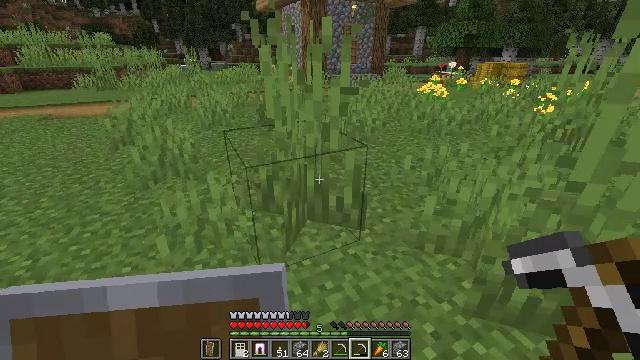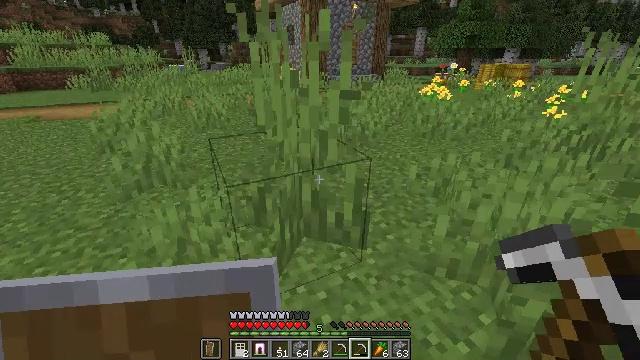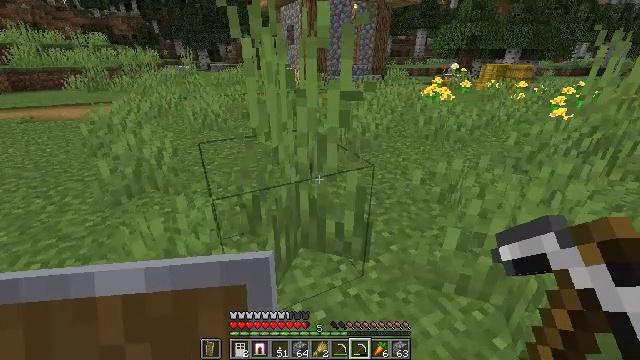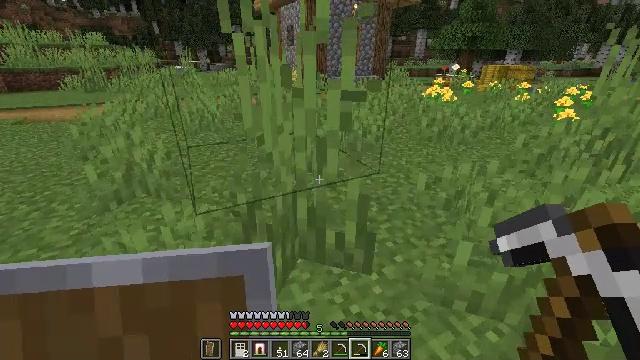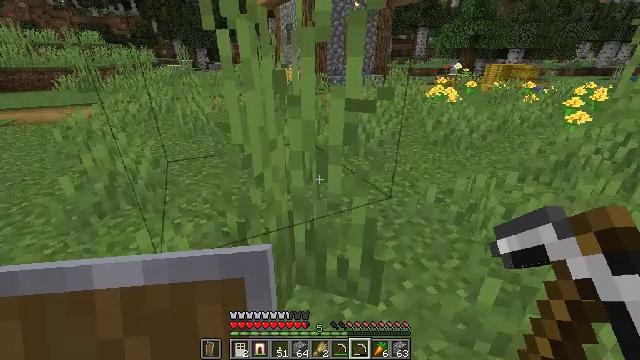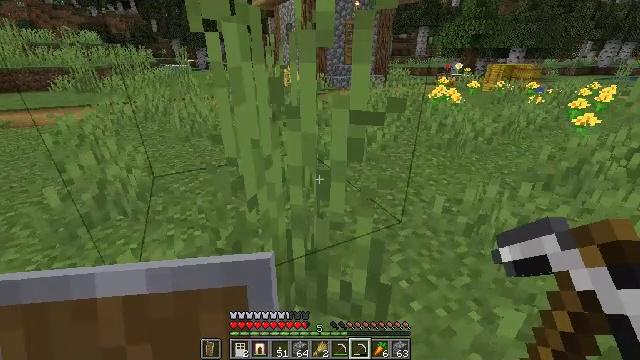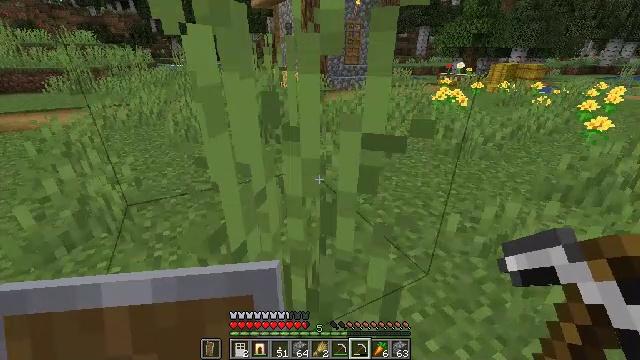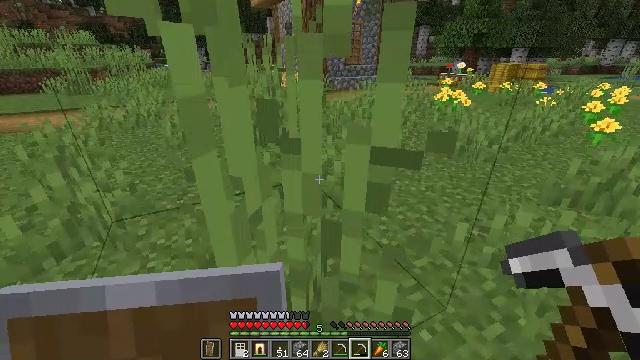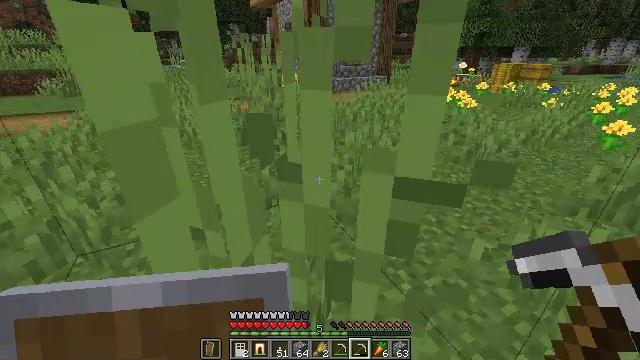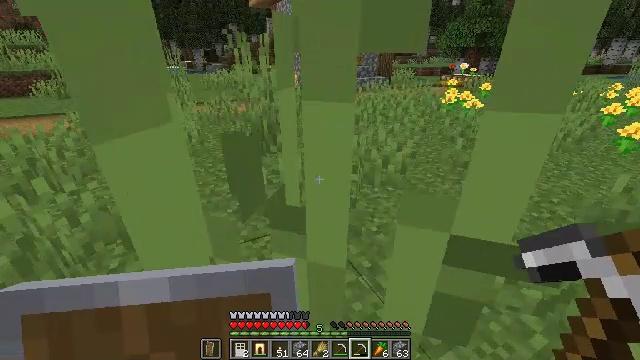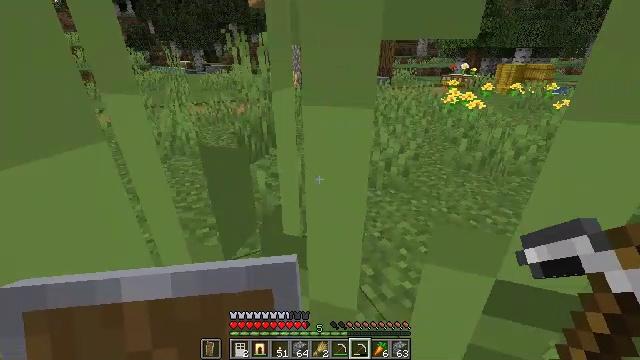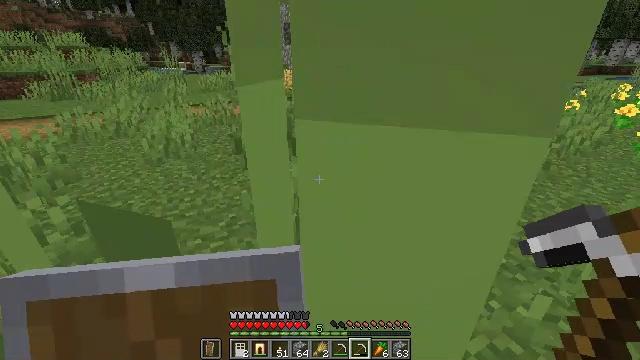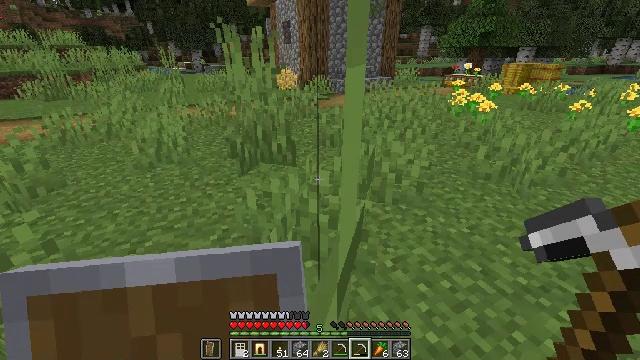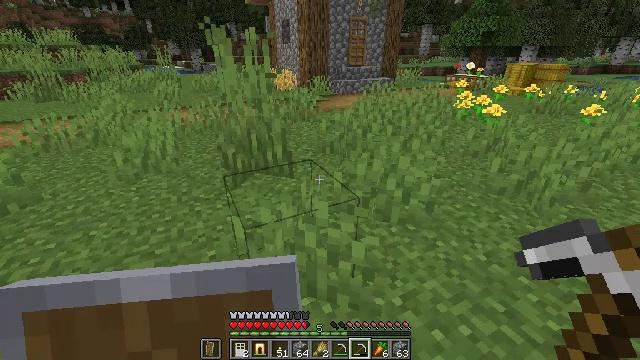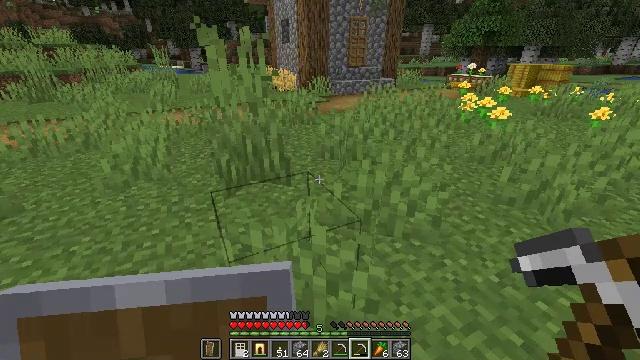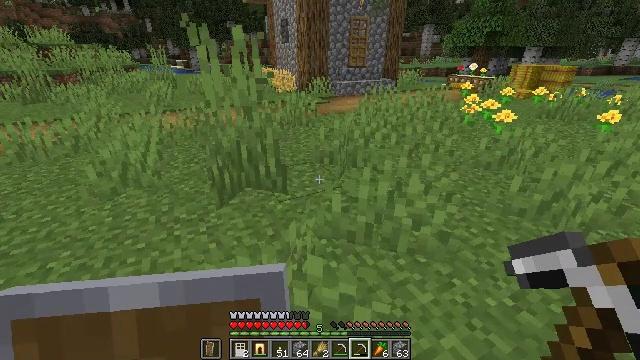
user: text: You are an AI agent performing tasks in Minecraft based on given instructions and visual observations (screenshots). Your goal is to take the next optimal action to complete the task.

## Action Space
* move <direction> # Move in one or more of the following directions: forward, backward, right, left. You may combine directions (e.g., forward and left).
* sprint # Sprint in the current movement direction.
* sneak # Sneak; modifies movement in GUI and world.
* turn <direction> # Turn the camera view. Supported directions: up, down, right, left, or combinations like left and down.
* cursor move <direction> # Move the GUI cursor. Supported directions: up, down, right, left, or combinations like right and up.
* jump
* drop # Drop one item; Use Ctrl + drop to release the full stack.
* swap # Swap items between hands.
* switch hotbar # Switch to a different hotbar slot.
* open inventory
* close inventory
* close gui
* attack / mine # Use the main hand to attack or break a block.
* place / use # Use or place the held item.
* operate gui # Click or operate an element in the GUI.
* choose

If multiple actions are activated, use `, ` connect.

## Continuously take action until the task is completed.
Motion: motion action
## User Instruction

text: Retrieve the white bed for later use.
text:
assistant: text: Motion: move forward
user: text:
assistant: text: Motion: move forward
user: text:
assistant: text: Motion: move forward
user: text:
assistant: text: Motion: move forward
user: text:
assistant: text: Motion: move forward
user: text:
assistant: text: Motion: move forward
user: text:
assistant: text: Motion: move forward
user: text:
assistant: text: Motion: move forward
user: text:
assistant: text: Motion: move forward
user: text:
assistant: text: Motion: move forward
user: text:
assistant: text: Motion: move forward
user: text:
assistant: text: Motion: move forward
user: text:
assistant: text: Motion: move forward
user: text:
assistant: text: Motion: move forward
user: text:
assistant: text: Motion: move forward
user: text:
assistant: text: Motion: move forward
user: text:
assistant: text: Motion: move forward
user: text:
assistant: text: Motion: move forward
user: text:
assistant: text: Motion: move forward
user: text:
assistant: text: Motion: move forward
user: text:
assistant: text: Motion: move forward
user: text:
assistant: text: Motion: move forward
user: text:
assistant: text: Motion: move forward
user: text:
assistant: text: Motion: move forward
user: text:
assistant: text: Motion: move forward
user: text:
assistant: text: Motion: move forward
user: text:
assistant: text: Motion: move forward
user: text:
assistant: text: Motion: move forward
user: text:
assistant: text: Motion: move forward
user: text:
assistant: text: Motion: move forward